Question: Hi i am trying to calculate the Pearson Correlation Coefficient across nbars.
I am trying to do so with the for loop function. x y total is collected by the for loop but the MathPow(f,2) function doesn't work. Secondly, i don't know how to calculate the xy calculation for each bar to find a total of xy calculation. ideas? I would also like to know if there is a better way to calculate Pearson Correlation Coefficient (r).
'''
//time
double y1=0.0;
int counttime=2000;
for(int c=counttime-1; c>=0; c--) y1+=Time[c];
double Meantime = totaltime/counttime;
double y2=0.0;
int counttime2=2000;
for(int f=counttime2-1; f>=0; f--) y2+=Time[MathPow(f,2)];
double Meantime2 = totaltime2/counttime2;
// Price
double x1=0.0;
int count1=2000;
for(int g=count1-1; g>=0; g--) x1+=High[g];
double x2=0.0;
int countprice=2000;
for(int e=countprice-1; e>=0; e--) x2+=High[MathPow(e,2)];
double x22 = MathPow(x1,2);
double y22 = MathPow(y1,2);
double r = (count1*(x1*y1)-(x1*y1))/sqrt(count1*(x2-x22)*(count1*(y2-y22));
'''
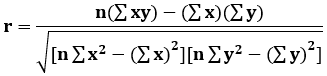
Answer: Your actual formula interpretation appears incorrect: Try this:
'''
int count=2000;
double time=0.0, high=0.0;
for(int i=count-1; i>=0; i--) {time+=double(Time[i]); high+=High[i];}
double timeAVG=time/count; double highAVG=high/count;
double timeDiff=0.0, highDiff=0.0, ProductDiff=0.0;
for(int i=count-1; i>=0; i--) {timeDiff+=MathPow(double(Time[i])-timeAVG,2); highDiff+=MathPow(High[i]-highAVG,2); ProductDiff+=(double(Time[i])-timeAVG)*(High[i]-highAVG);}
Print("Correlation = ", DoubleToString(ProductDiff/(MathSqrt(timeDiff)*MathSqrt(highDiff)),8));
'''